Interaction volume radius: 5 \u00c5
Interaction volume height: 25 \u00c5
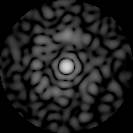
Disorder parameter: 0.7529